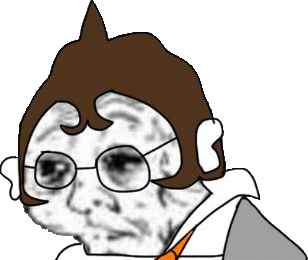
Label: 5_Yes_Honey